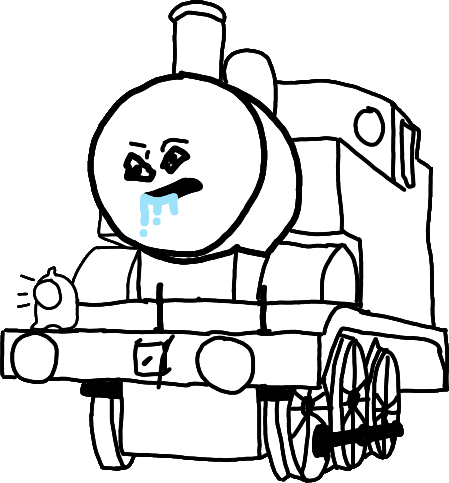
Label: 5_Objakt